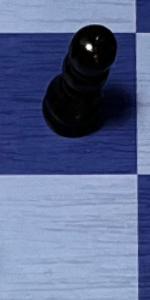
Label: Empty